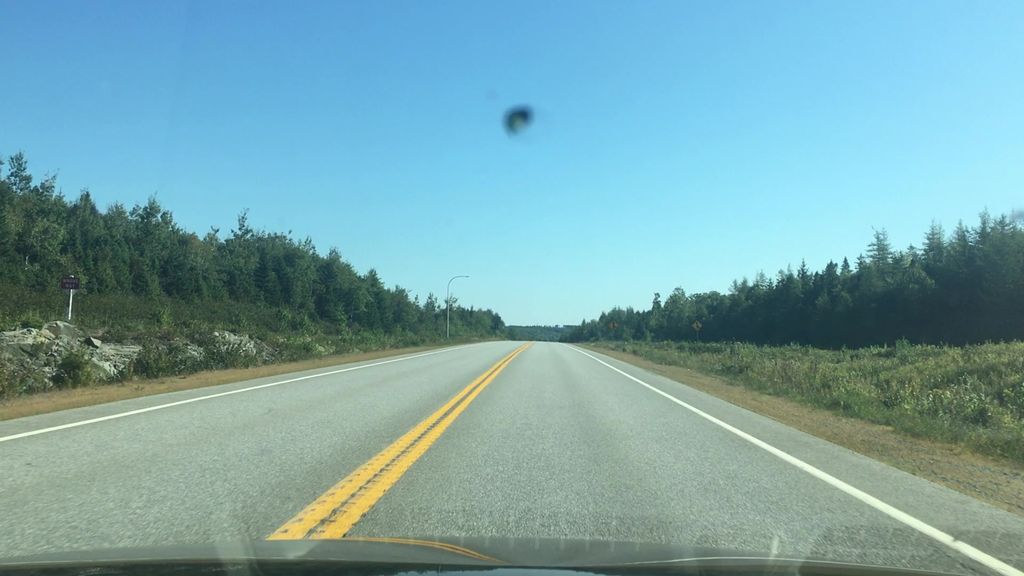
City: halifax